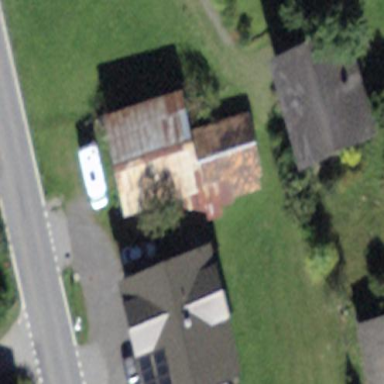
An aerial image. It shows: Barn.